四年级 · 算术
如果○ $+\triangle=10$, 那么 $0 \times 58+\triangle \times 58=(\quad)$

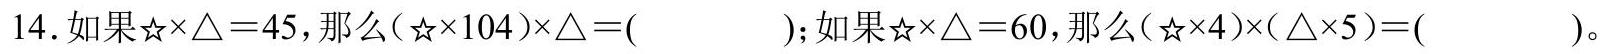
答案: 解580

【分析】乘法分配律：两个数的和与一个数相乘，可以先把它们与这个数分别相乘，再相加。此题中有相同因数 58 , 因此可运用乘法分配律的特点将算式写成 $(o+\triangle) \times 58$, 然后再进行计算即可。

【详解】 $(\circ+\triangle) \times 58$

$=10 \times 58$

$=580$

【点睛】熟练掌握乘法分配律的特点是解答此题的关键。